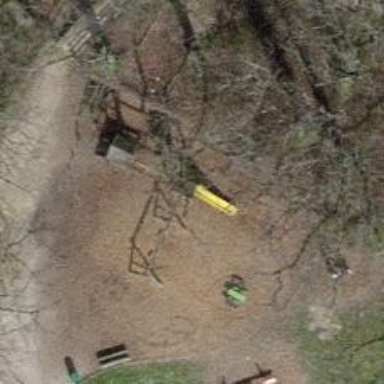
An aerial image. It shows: Playground area for leisure activities on the land.